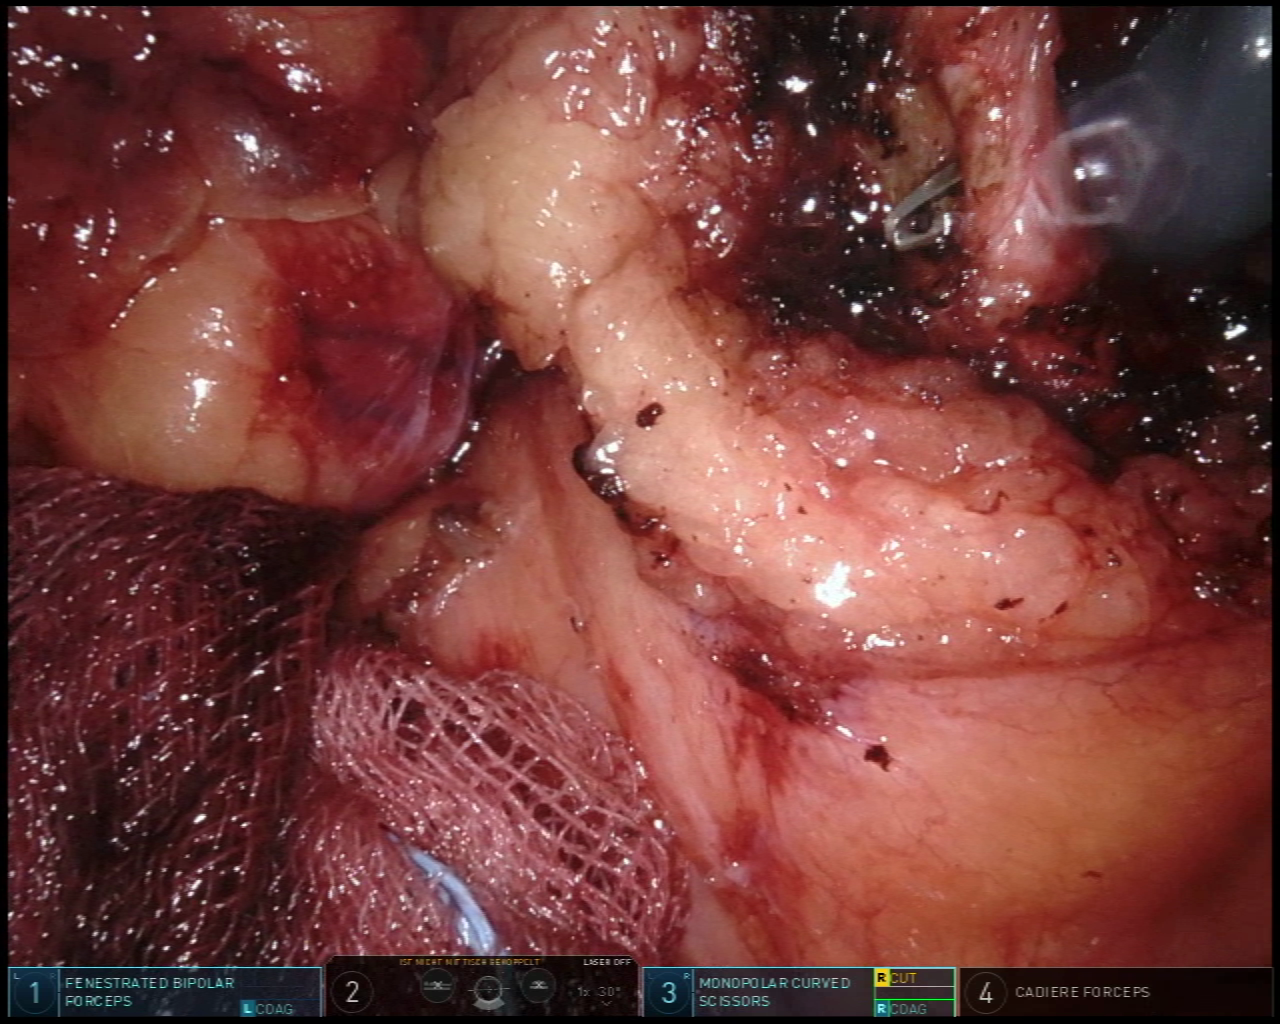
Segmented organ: inferior_mesenteric_artery
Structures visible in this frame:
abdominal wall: no
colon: no
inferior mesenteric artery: yes
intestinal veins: no
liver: no
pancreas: no
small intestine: no
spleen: no
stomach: no
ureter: no
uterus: no
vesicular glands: no